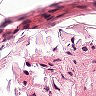
Metastatic tissue present: no